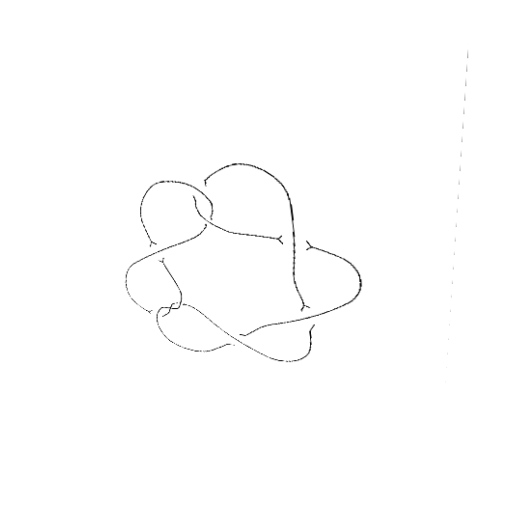
Crossing number: 9